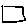
Label: square